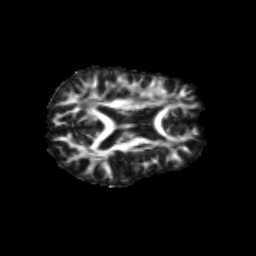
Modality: FA
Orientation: axial
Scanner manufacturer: siemens
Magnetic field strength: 3 T
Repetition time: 9.2 s
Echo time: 0.084 s